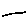
Label: line